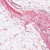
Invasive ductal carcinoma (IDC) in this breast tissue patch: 0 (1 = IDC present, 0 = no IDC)